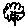
Label: tree